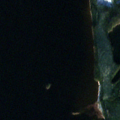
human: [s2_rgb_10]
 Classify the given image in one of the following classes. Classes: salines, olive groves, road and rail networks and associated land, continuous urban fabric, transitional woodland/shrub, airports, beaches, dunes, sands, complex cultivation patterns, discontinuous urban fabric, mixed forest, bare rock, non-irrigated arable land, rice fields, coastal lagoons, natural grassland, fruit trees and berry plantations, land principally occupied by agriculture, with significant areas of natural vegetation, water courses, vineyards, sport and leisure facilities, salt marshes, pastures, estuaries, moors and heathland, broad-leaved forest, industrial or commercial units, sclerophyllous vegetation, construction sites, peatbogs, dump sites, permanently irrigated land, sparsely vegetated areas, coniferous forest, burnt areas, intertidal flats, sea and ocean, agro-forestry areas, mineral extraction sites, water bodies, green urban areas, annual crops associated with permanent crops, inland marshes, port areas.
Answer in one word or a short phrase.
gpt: coniferous forest, water bodies